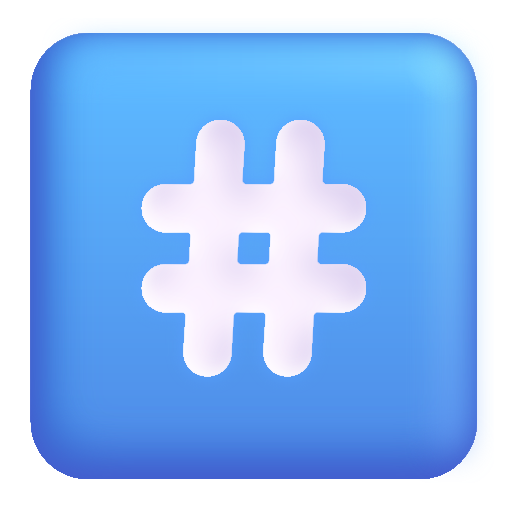
keycap hashtag color